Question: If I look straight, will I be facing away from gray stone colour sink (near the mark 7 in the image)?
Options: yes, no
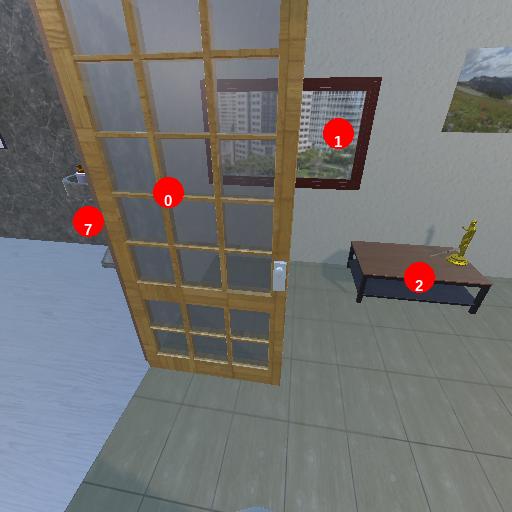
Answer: yes